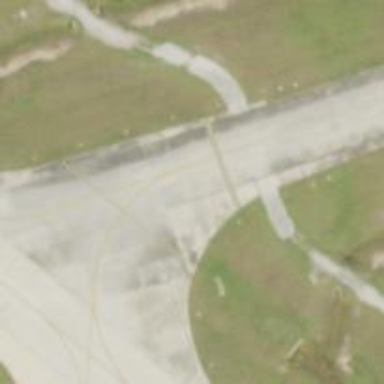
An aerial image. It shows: View of taxiway at the airport.